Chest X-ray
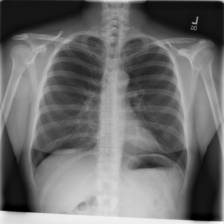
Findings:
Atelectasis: negative
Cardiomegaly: negative
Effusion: negative
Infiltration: negative
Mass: negative
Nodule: negative
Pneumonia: negative
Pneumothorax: negative
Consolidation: negative
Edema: negative
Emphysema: negative
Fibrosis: negative
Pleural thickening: negative
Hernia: negative